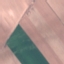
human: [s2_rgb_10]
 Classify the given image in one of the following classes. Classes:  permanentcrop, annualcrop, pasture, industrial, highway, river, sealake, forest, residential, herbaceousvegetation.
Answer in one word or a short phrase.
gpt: AnnualCrop